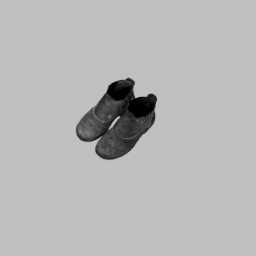
Label: people